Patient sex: F
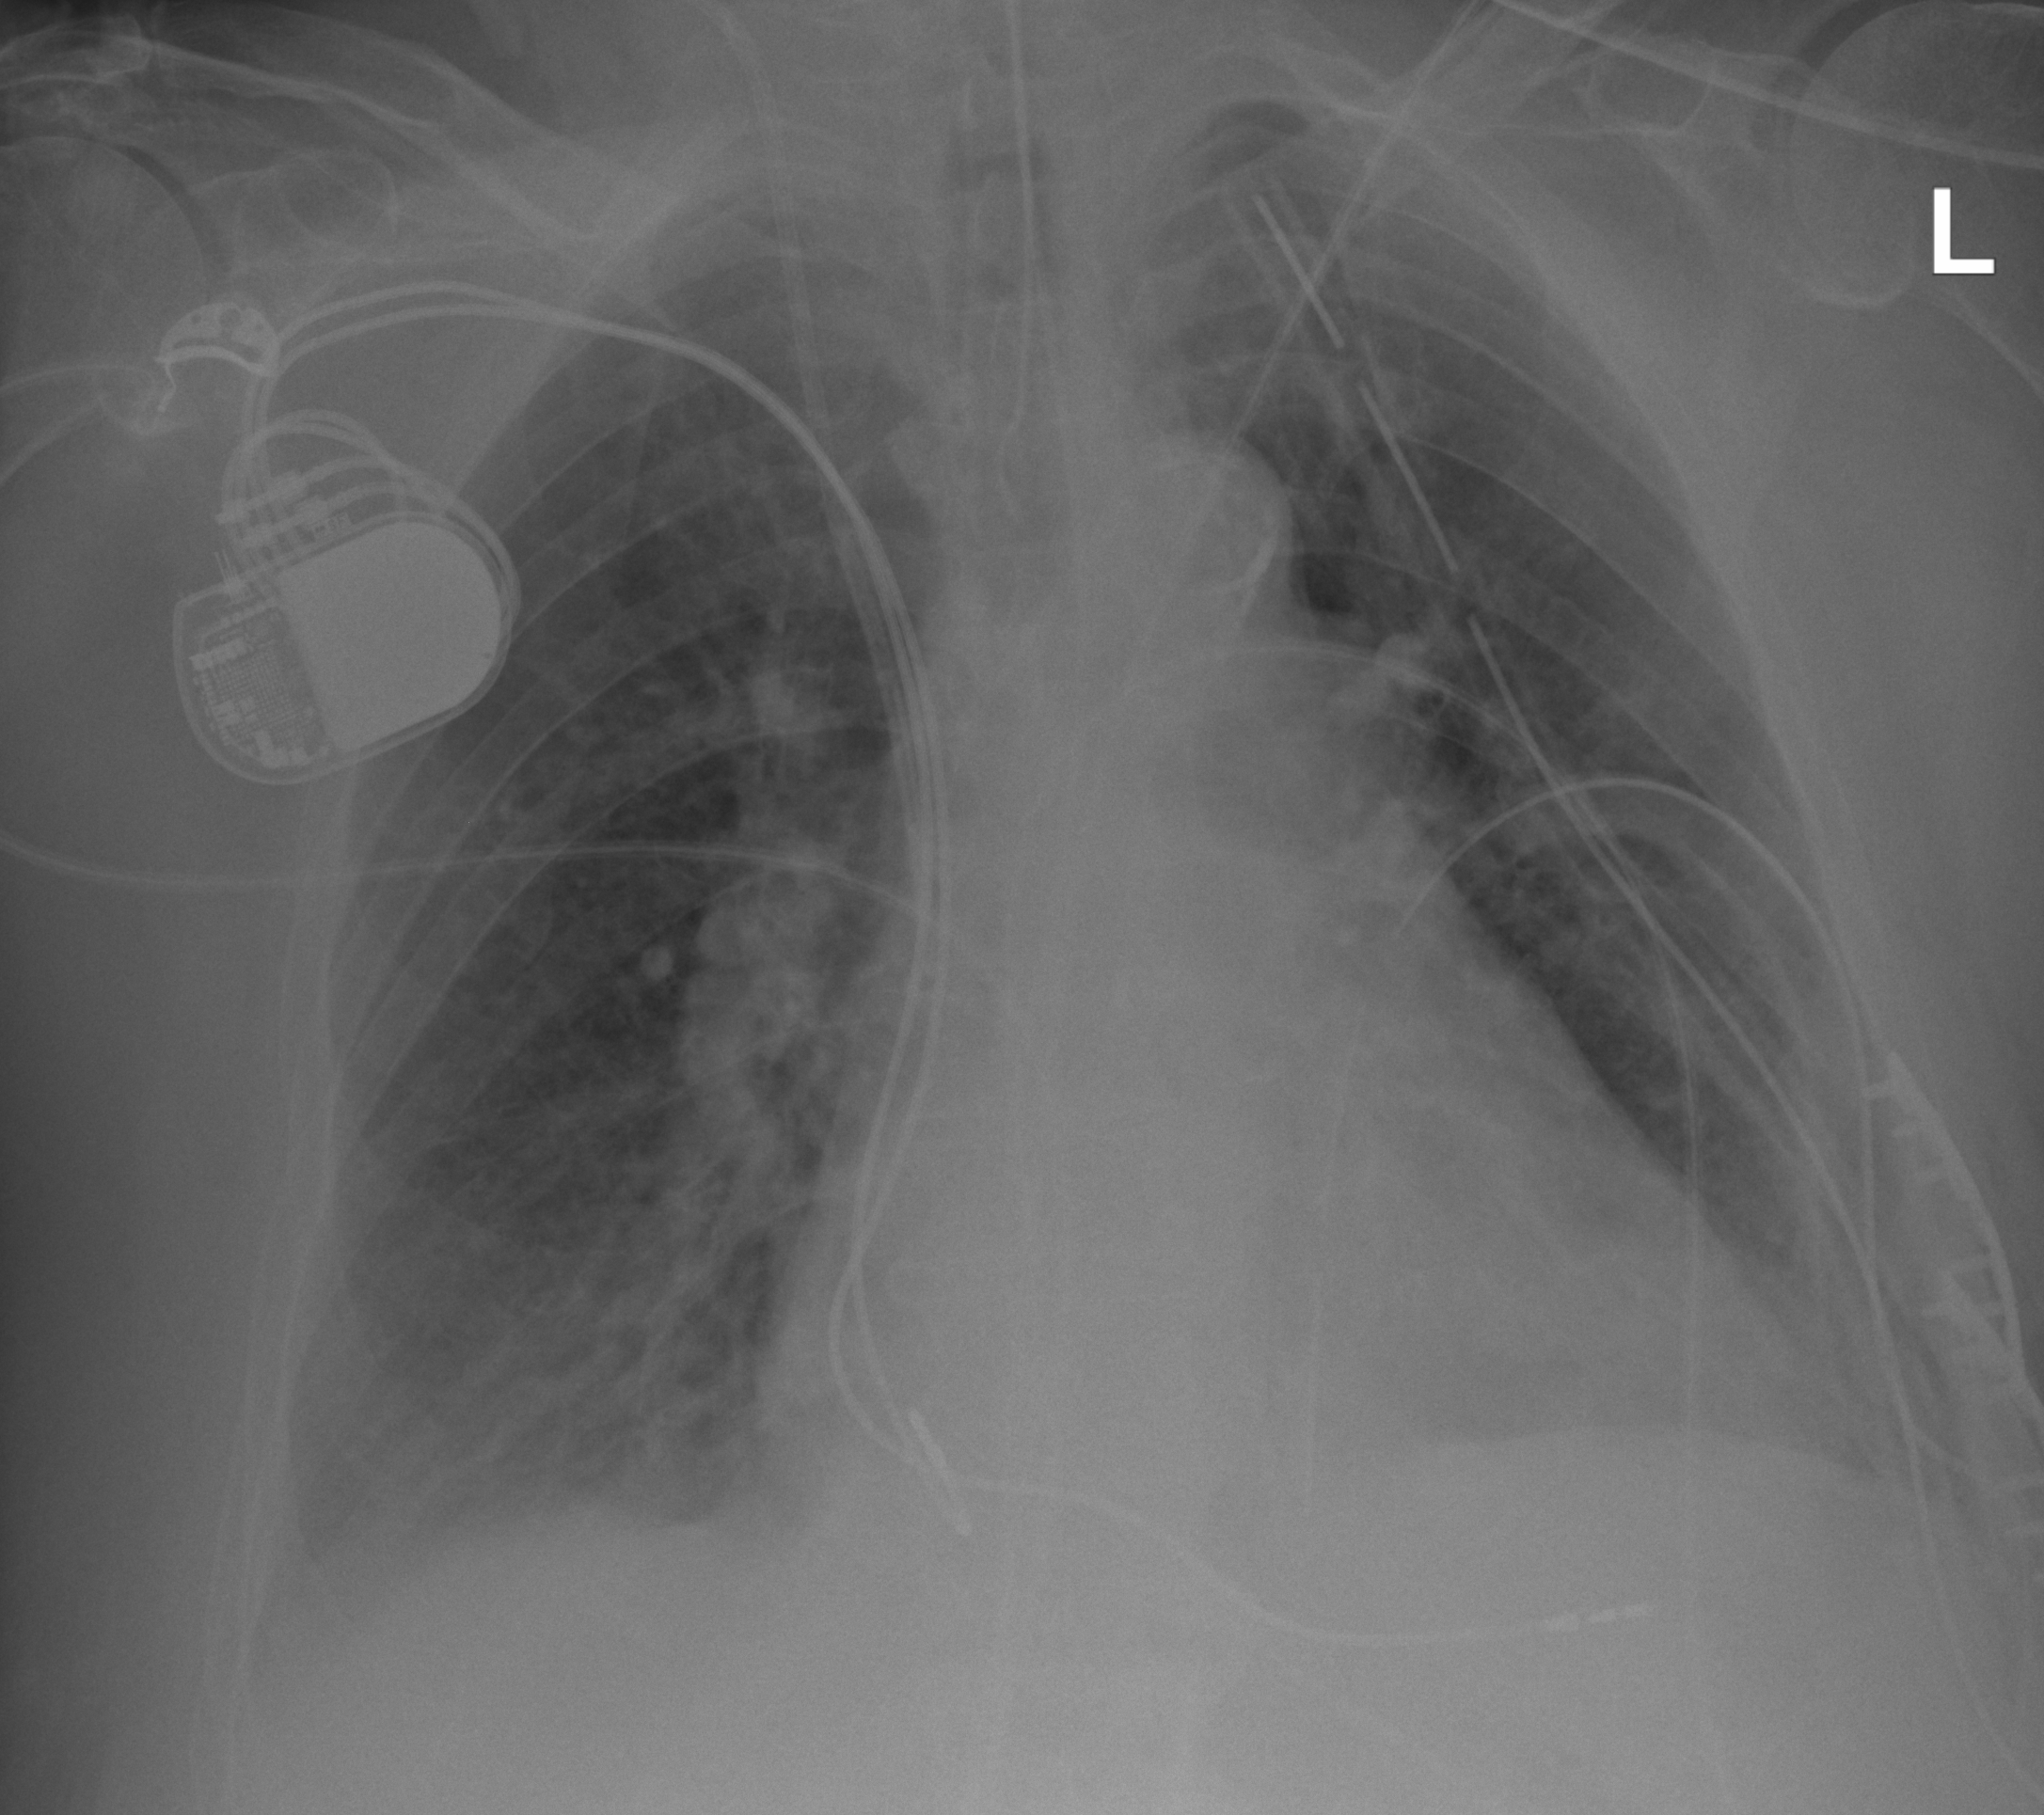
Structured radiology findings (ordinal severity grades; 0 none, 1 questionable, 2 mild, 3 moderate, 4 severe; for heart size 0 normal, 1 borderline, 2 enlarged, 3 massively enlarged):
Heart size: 1
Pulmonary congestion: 2
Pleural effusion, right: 2
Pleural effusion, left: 2
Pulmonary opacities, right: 1
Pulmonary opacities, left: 1
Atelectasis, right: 2
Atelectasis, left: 2